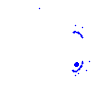
Particle: electron